Question: <URL>
My #container is currently at width:980px and my side has positioned itself to the bottom of the container div. Im trying to float it to the right of my container div. I have reduced the width of the container to 710px to fit the 270px sidebar then i float the sidebar. As you can see in the image, it stretches the sidebar.It runs over the container div as well.
# SIDEBAR
'''
*************************************************************************/
#sidebar{
position:relative;
z-index:10;
width:270px;
display:;
}
#sidebar,
#sidebar a,
#sidebar li,
#sidebar ul,
#sidebar ol{
color:#787878;
font-size:12px;
display:;
}
#sidebar a:hover{
}
#sidebar ul{
list-style:none;
padding:0;
margin:0;
}
#sidebar ul li.widget{
margin:0 0 0px 0;
border:1px solid #fff;
background: #e6e6e6;
}
#sidebar ul li.widget h2{
font-size:18px;
padding:13px 18px;
color:#45494e;
font-style:normal;
border:1px solid #cecece;
border-bottom:1px solid #fff;
}
#sidebar ul li ul{
border:1px solid #cecece;
border-bottom:none;
}
#sidebar ul li ul li{
border-bottom:1px solid #cecece;
padding: 10px 18px;
}
#sidebar ul li ul li:hover{
border-bottom:1px solid #cecece;
padding: 10px 18px;
background:#eee;
}
#sidebar ul li ul li ul{
padding:0 0 0 15px;
border:none;
}
#sidebar ul li ul li ul li{
border-bottom:none;
}
/* TEXT WIDGET */
#sidebar ul li div.textwidget{
padding: 10px 18px;
line-height:1.4em;
border:1px solid #cecece;
}
/* TAG CLOUD */
#sidebar ul li.widget_tag_cloud div{
padding: 10px 18px;
border:1px solid #cecece;
}
#sidebar ul li.widget_tag_cloud div a{
margin:0 10px 0 0;
}
/* CALENDAR */
#sidebar ul li.widget_calendar{
border:1px solid #fff;
}
#sidebar ul li.widget_calendar #calendar_wrap table#wp-calendar{
padding: 10px 18px;
width:100%;
border:1px solid #cecece;
border-top:none;
}
#sidebar ul li.widget_calendar #calendar_wrap table#wp-calendar a{
text-decoration: underline;
}
#sidebar ul li.widget_calendar #calendar_wrap table#wp-calendar caption{
padding: 5px 18px 0 18px;
border:1px solid #cecece;
border-bottom:none;
}
#sidebar ul li.widget_calendar #calendar_wrap table#wp-calendar tr td#next{
text-align:right;
}
/************************************************************************
# SIDEBAR END
'''
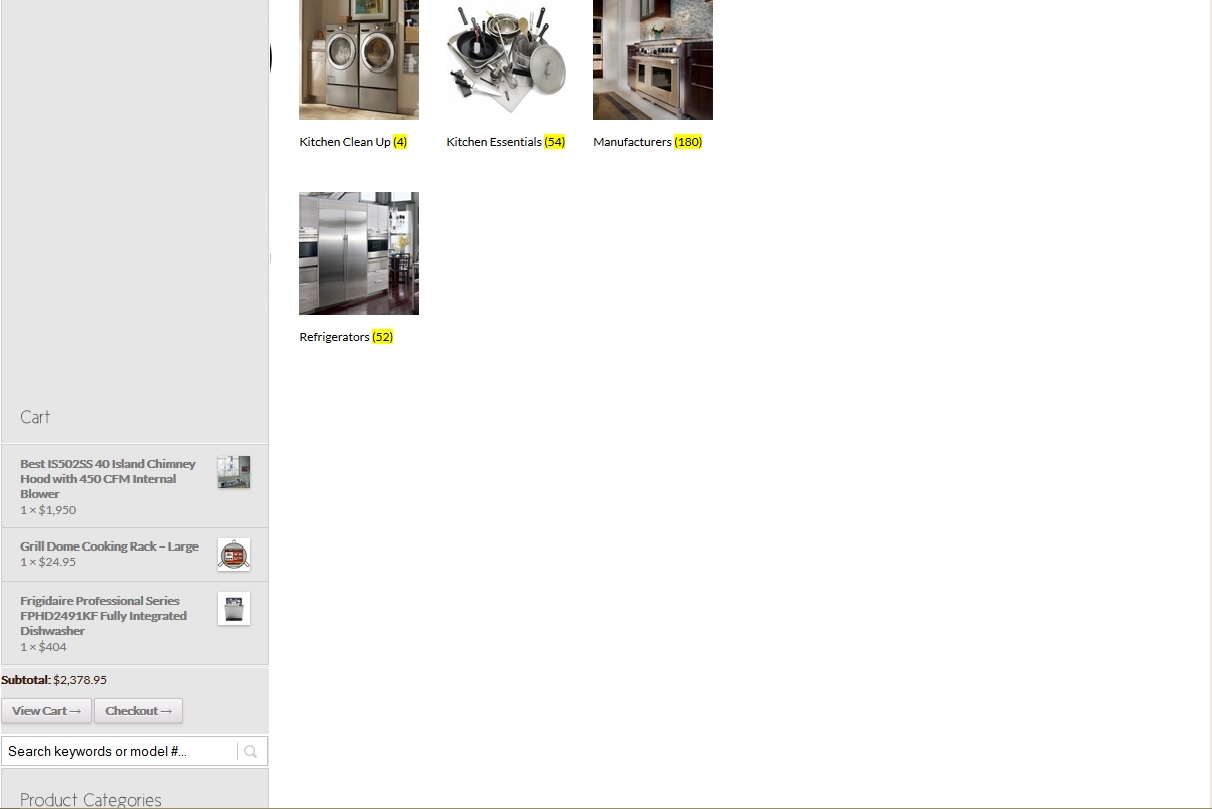
Answer: There are few steps required to fix that issue:
1. you have two divs with id container on main page, the inner one and the outer one. Change id of one of those.
2. for the inner #container, add: width: 710px;
float: left;
3. reduce width of #content and iframe to 710px or less.
4. finally, style #sidebar as @KaronatoR suggests: width:270px;
display: block;
float: left;